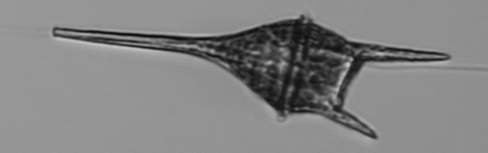
Label: Tripos_lineatus